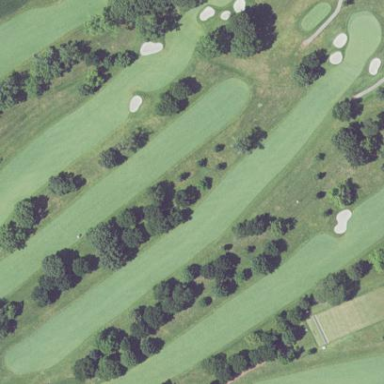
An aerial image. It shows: Golf fairway surrounded by grass.